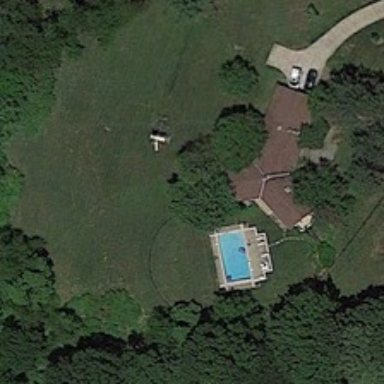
A building with a swimming pool is surrounded by some green trees and meadows .